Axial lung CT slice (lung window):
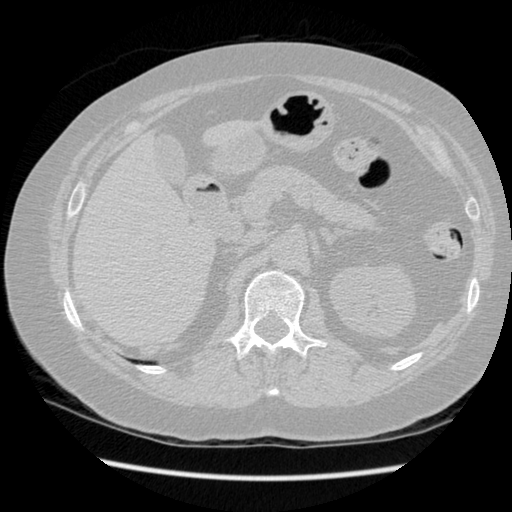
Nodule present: no